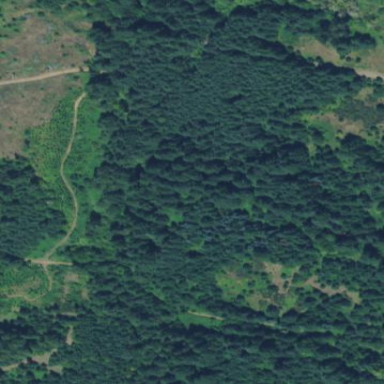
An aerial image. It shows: Beautiful woodland area.